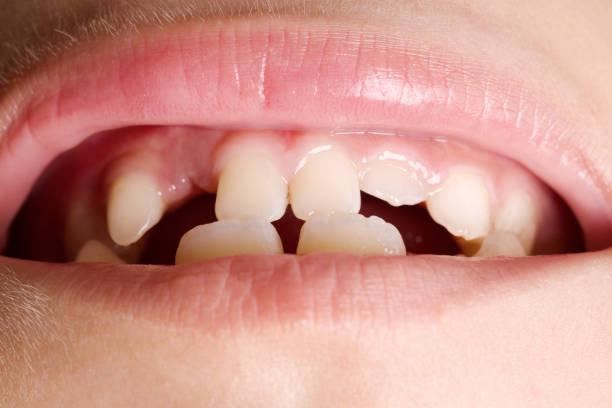
Condition: hypodontia